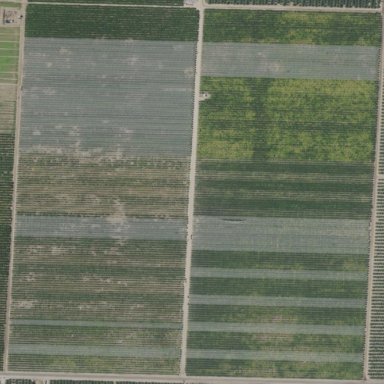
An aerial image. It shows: Orchard.